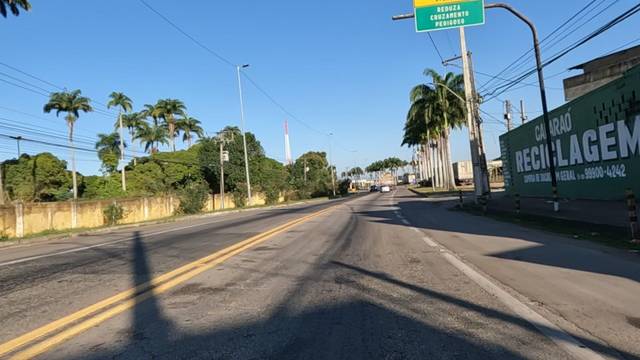
Region: Brazil
Coordinates: -21.754, -41.343